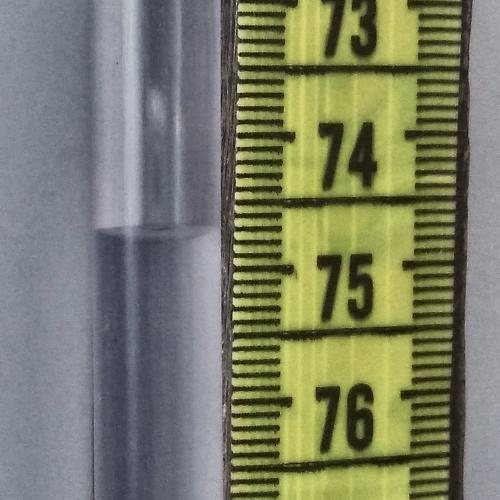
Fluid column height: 74.7 cm